Field crop: maize
Growth stage: 2
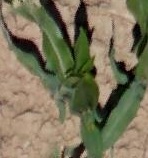
Species: maize